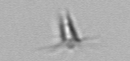
Label: Calciopappus